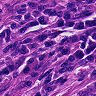
Metastatic tissue present: yes